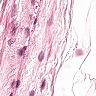
Metastatic tissue present: no